Field crop: maize
Growth stage: 2
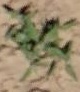
Species: atriplex